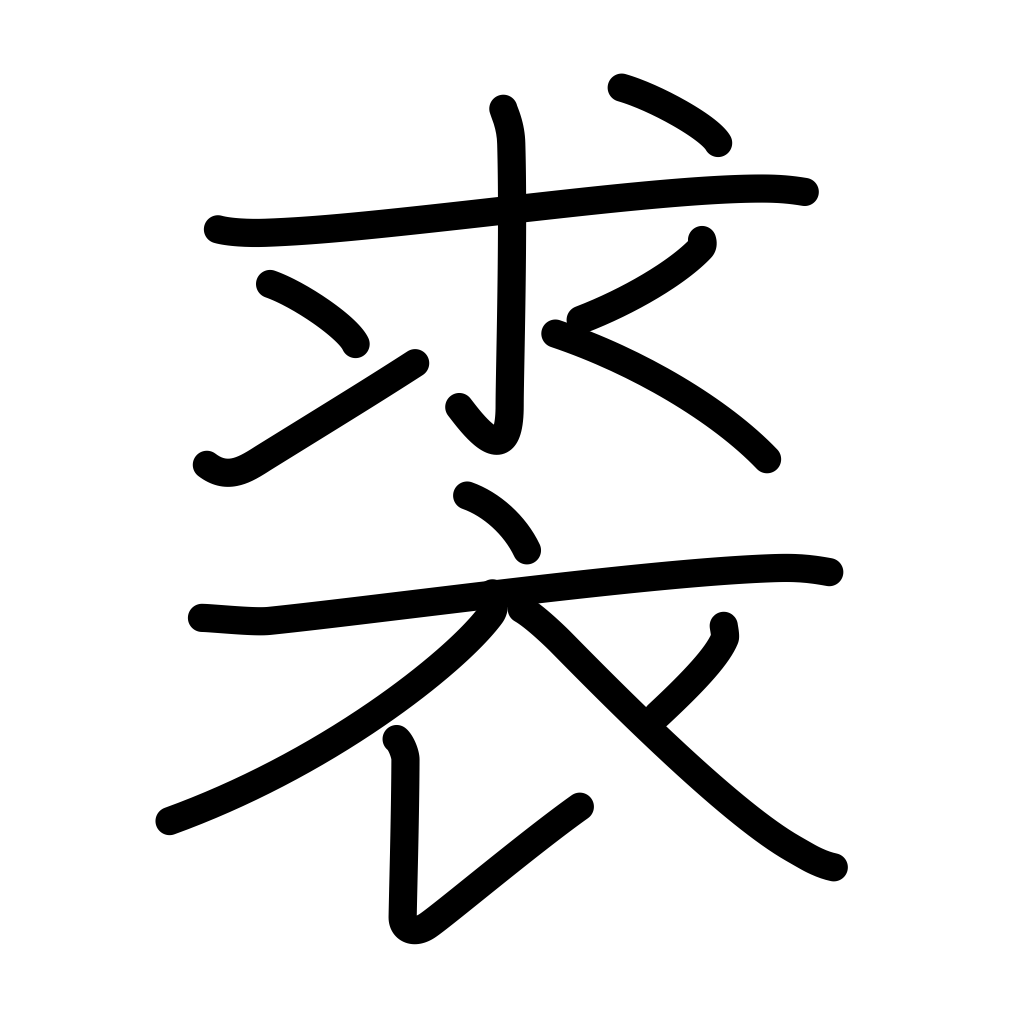
Meaning: leather clothing